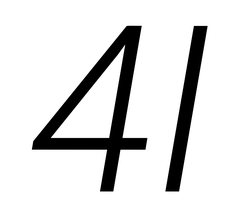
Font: Roboto-Italic_Light_Italic